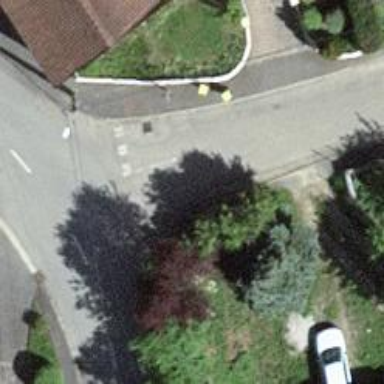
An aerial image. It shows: Post box is visible.